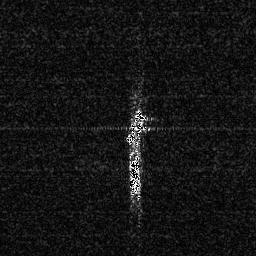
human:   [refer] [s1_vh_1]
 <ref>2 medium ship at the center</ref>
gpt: <box>[[48, 41, 57, 57, 0]], [[48, 58, 55, 78, 0]]</box>